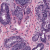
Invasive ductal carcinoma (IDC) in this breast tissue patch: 0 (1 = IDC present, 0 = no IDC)